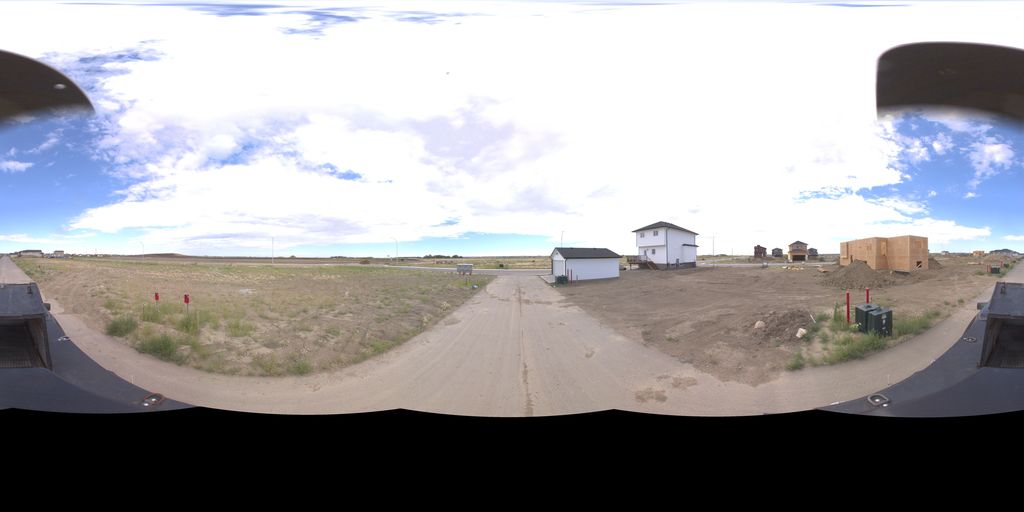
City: saskatoon